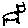
Label: cat